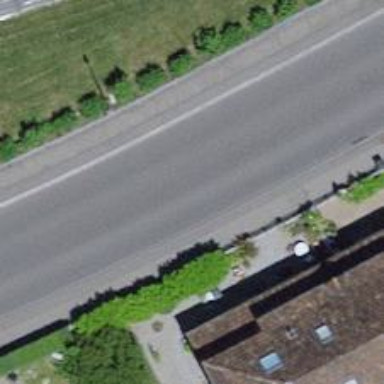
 featuring cycle lane. There is parallel parking on the left side of the road."